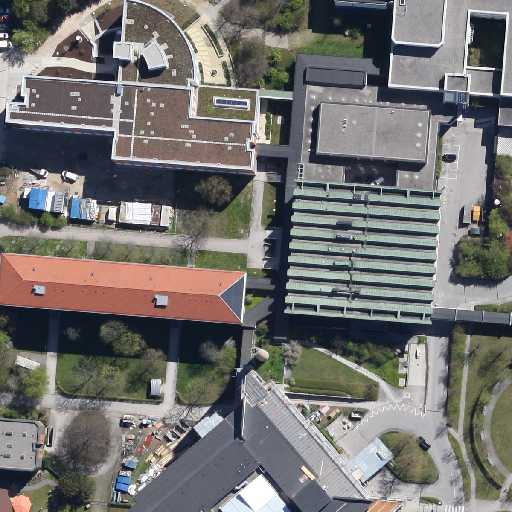
Referring expression: light-duty vehicle in the parking area